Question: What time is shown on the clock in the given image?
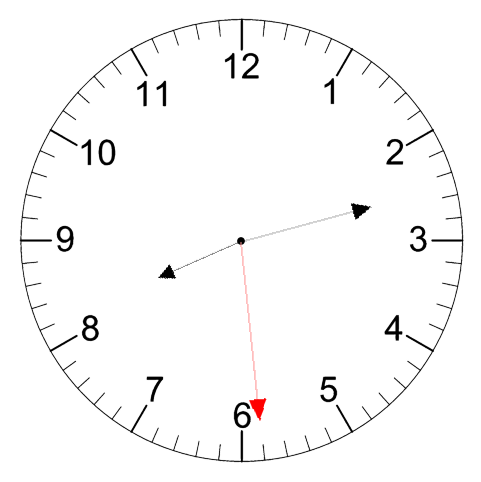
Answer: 08:12:29